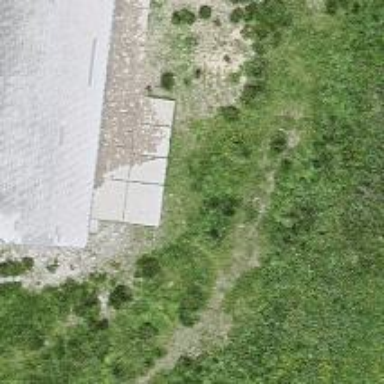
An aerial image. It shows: Grassy path.